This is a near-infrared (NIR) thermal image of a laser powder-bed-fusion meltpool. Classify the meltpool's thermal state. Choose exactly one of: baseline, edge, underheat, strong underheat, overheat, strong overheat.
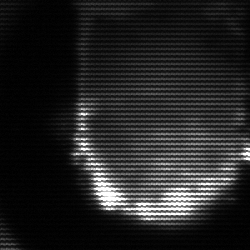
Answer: baseline